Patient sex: M
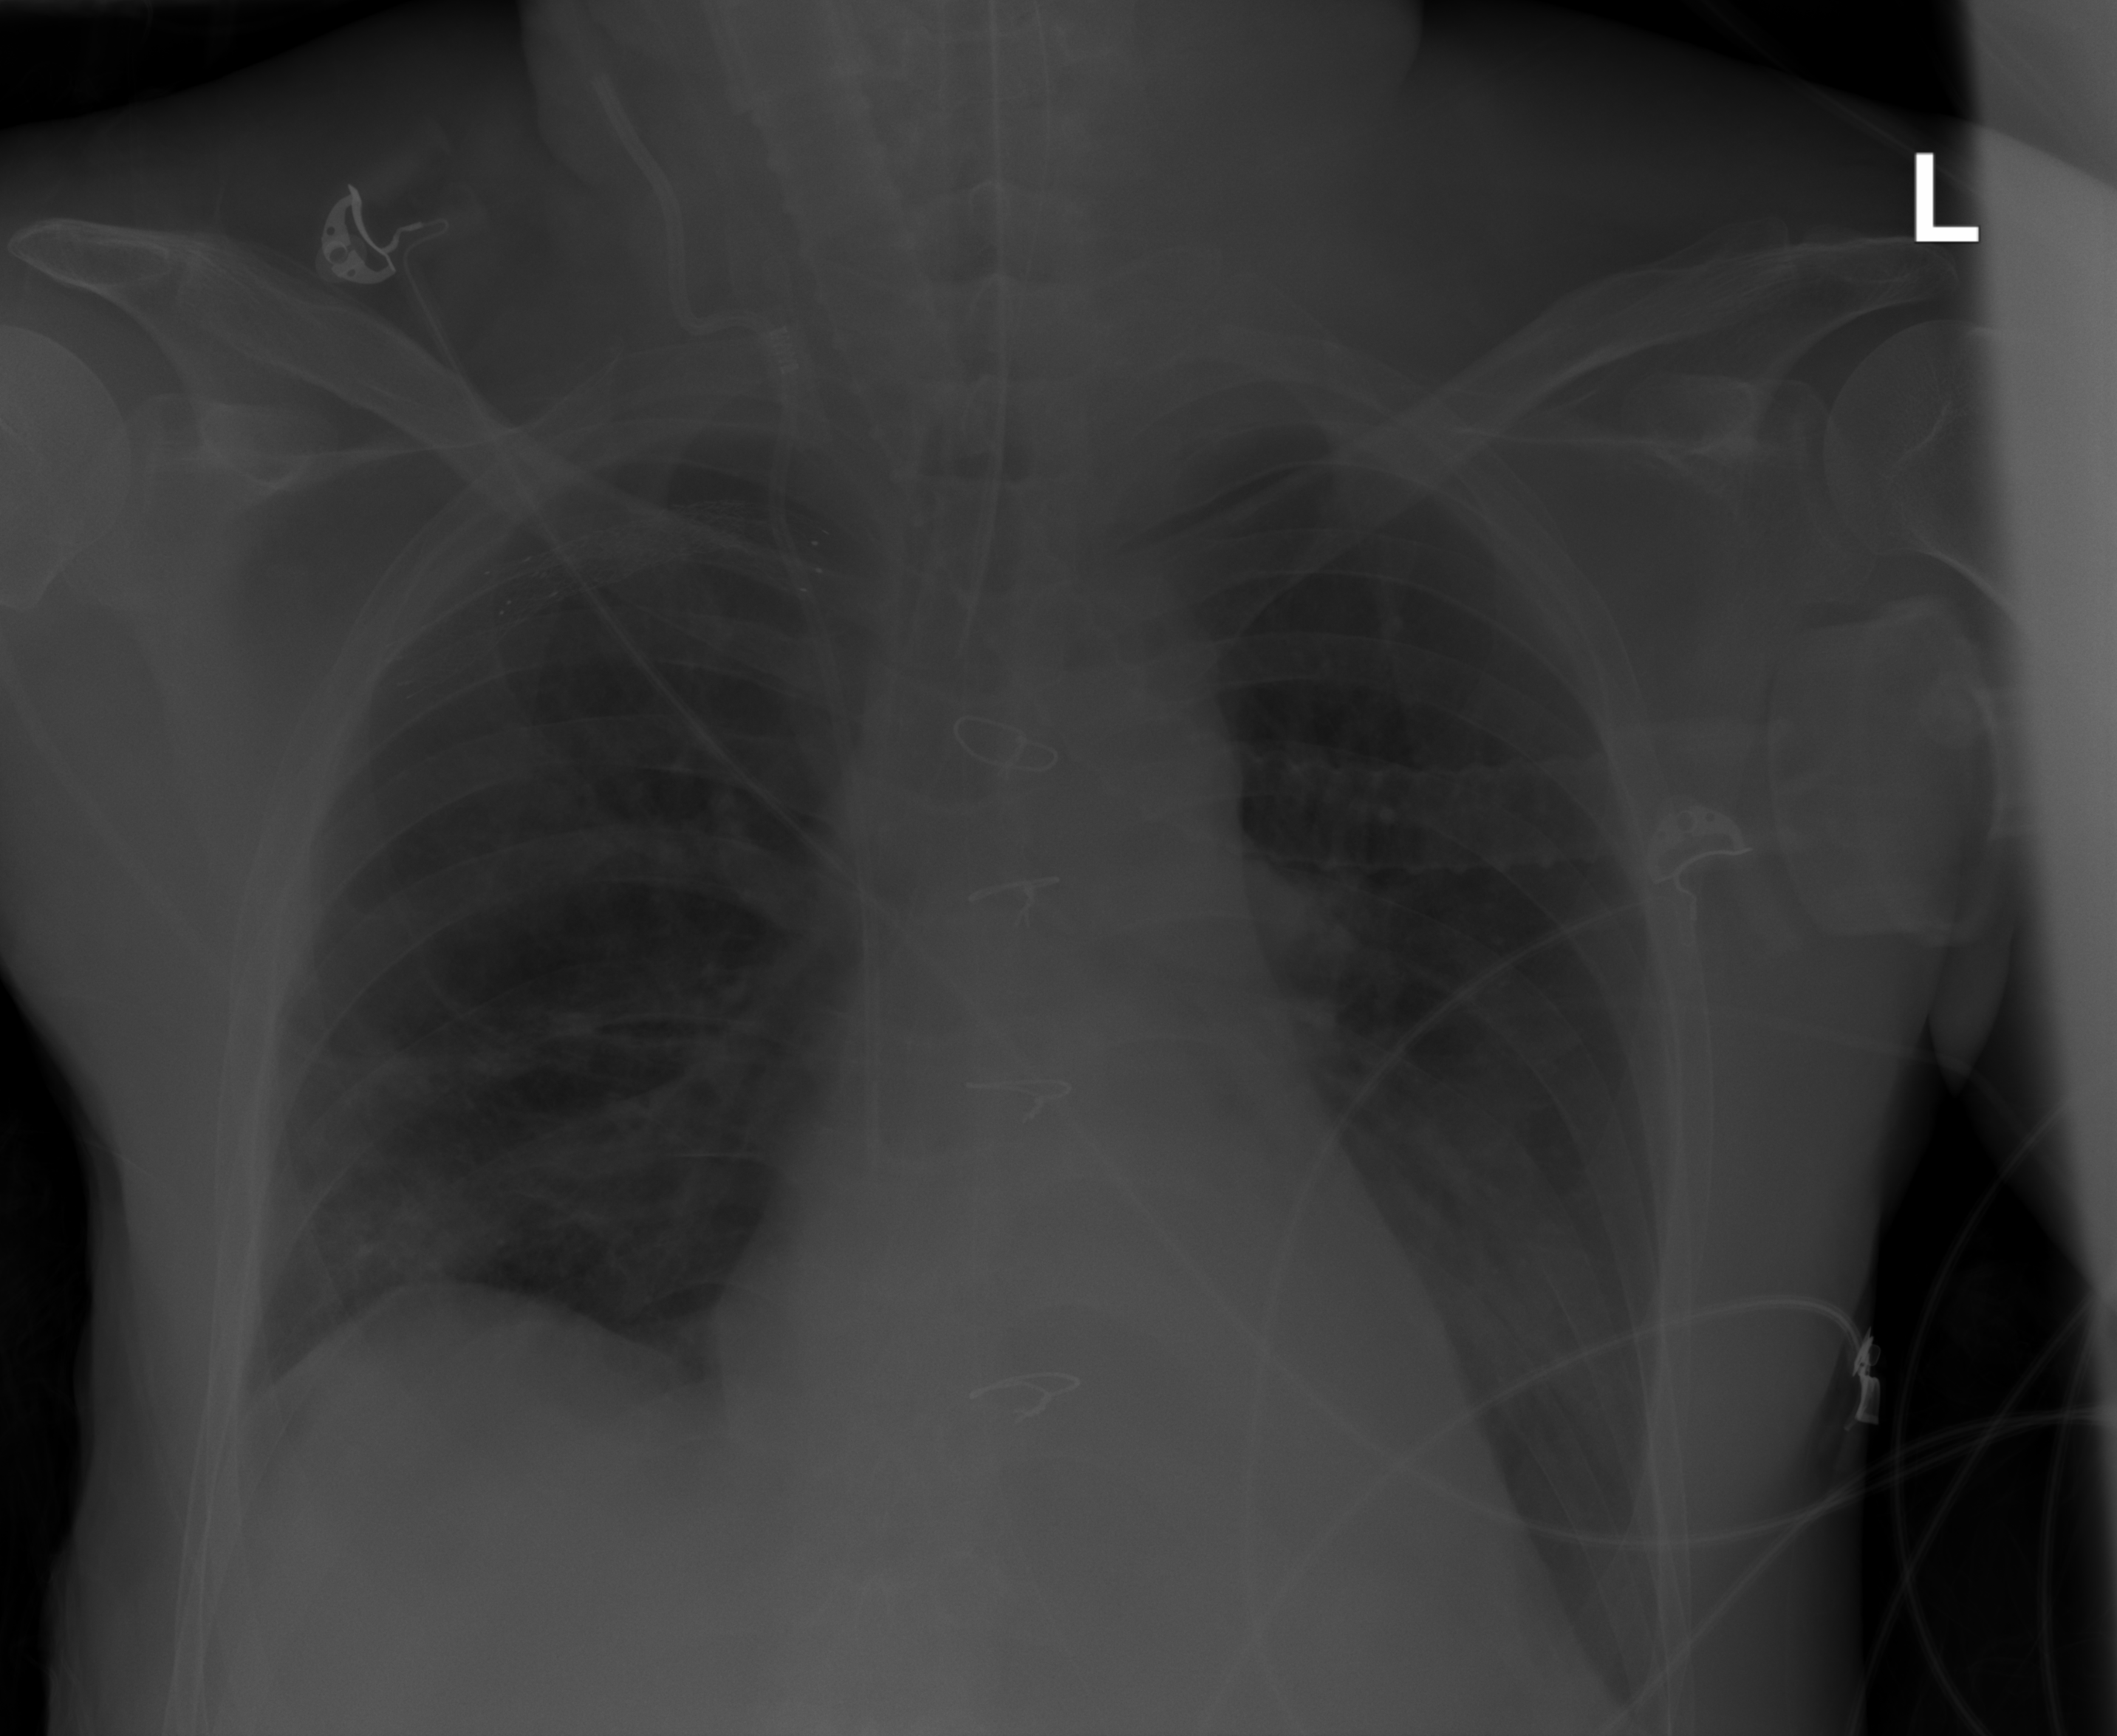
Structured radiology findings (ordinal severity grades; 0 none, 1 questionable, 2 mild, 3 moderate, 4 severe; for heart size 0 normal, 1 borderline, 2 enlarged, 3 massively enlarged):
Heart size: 2
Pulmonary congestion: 0
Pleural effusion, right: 0
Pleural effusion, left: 0
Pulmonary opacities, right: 0
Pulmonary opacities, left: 0
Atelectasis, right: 2
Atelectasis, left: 0